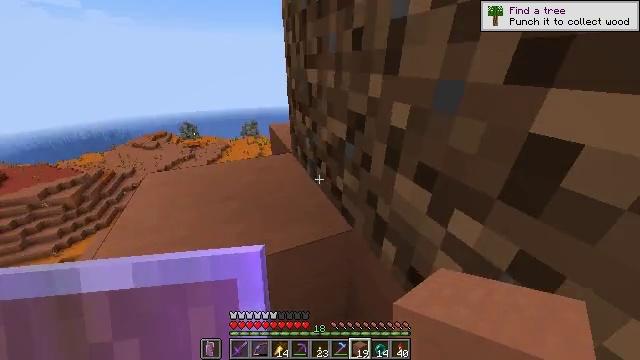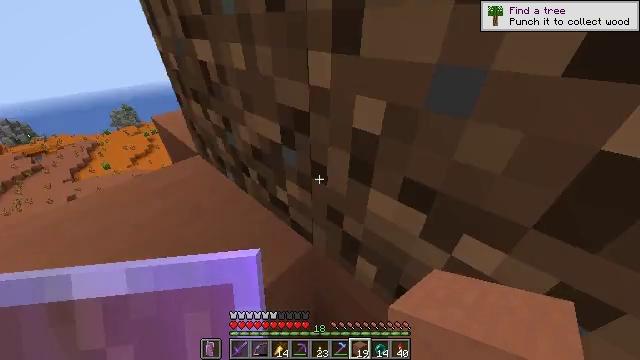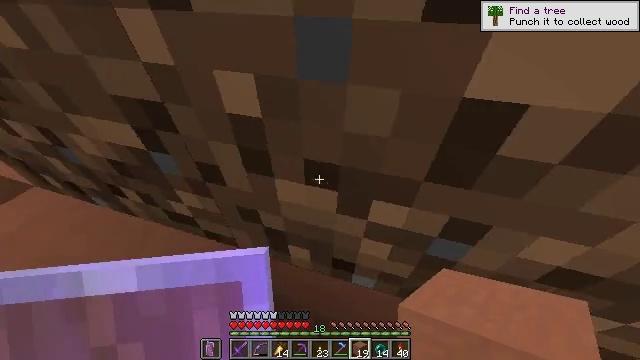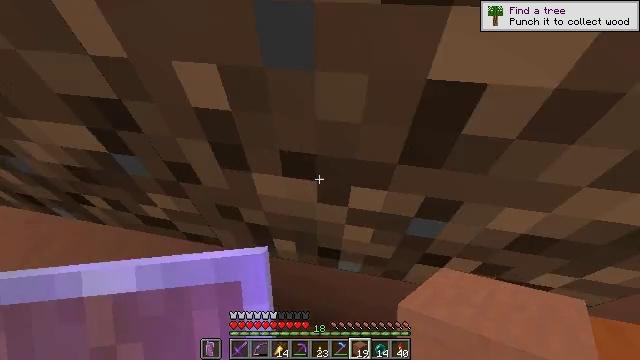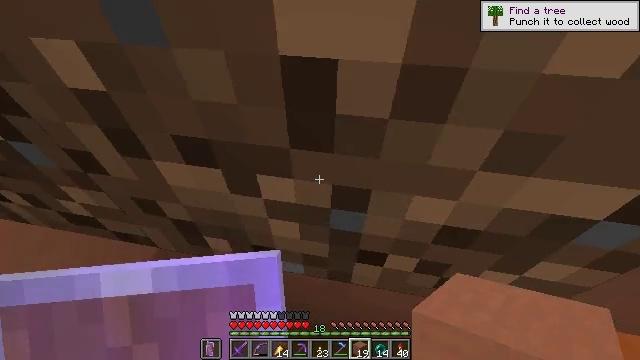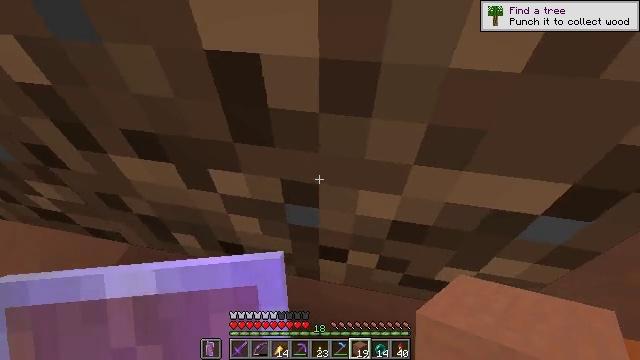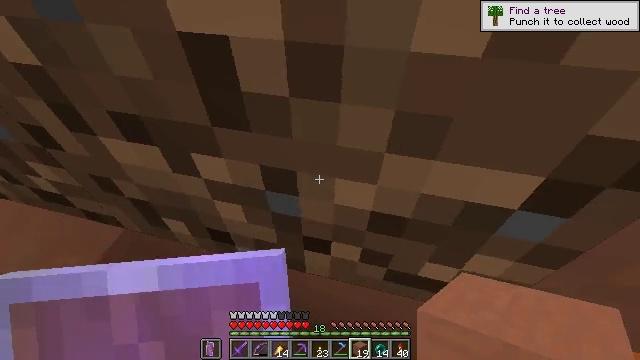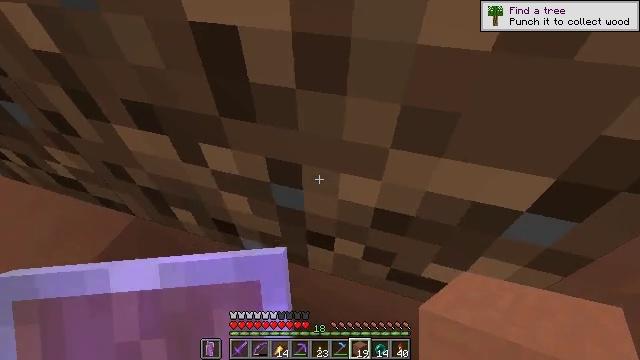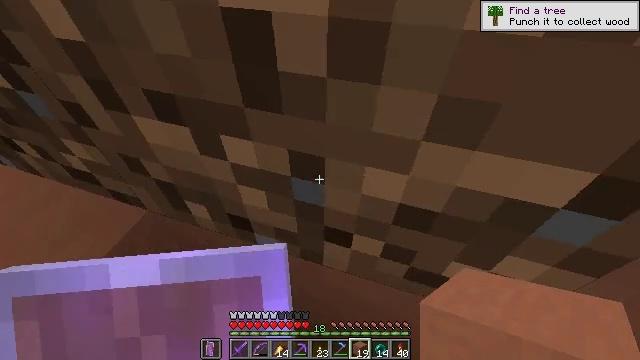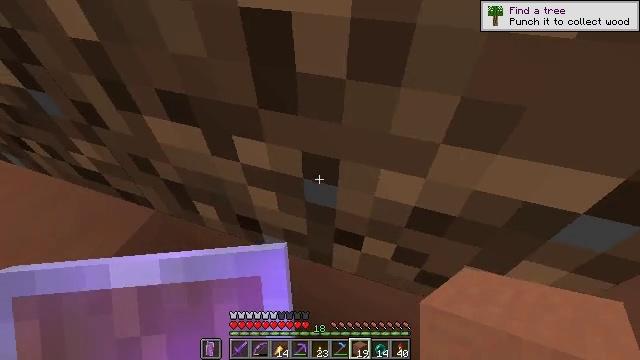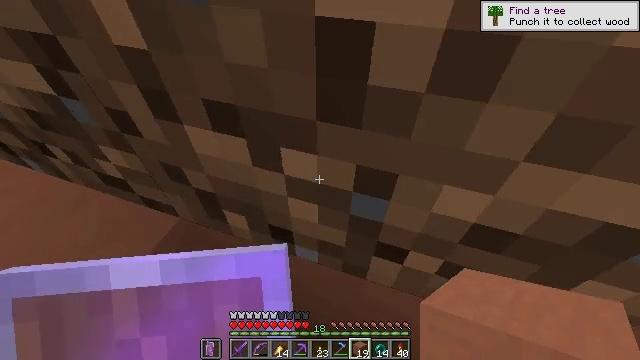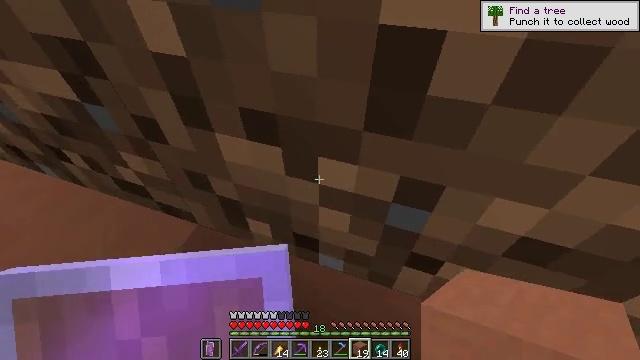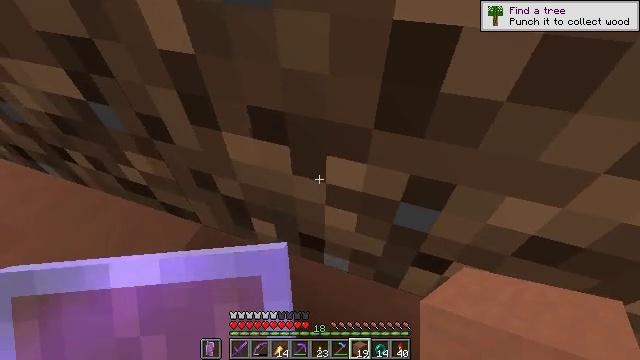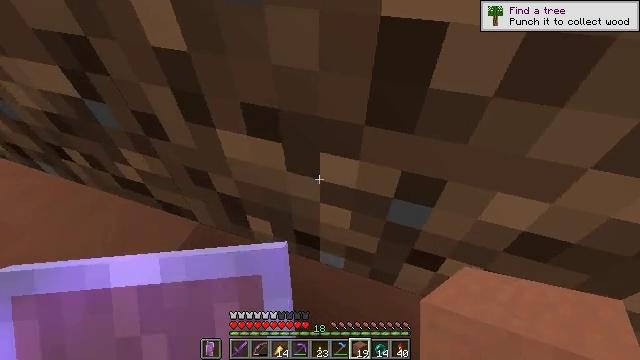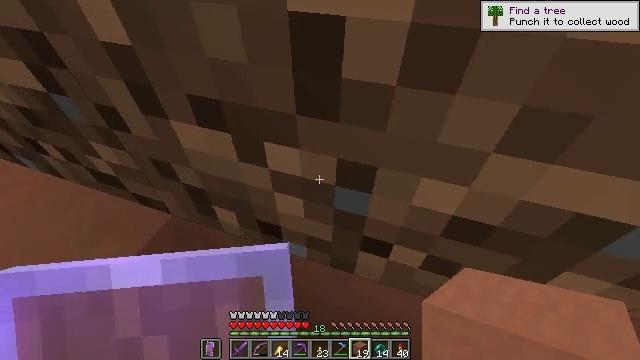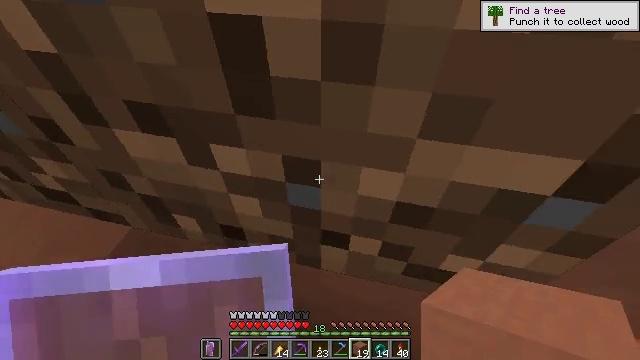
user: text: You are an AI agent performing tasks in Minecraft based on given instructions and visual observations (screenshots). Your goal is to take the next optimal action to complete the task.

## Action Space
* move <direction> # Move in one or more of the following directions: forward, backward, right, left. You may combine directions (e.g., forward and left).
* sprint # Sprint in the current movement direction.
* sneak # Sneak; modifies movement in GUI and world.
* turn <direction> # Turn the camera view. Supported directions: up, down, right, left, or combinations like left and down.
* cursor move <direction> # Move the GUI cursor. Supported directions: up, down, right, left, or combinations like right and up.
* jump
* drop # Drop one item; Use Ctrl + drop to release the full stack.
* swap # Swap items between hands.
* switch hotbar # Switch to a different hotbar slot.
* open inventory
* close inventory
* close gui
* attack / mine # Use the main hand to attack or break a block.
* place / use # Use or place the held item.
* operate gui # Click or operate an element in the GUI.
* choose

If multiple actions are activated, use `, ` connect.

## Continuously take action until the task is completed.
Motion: motion action
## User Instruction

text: Attack the terracotta block to obtain it.
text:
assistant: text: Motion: move forward and move right, sprint, turn right and down
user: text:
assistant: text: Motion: move forward and move right, turn right and down
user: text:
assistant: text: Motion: move forward and move right, turn right and down
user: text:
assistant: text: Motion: move forward and move right
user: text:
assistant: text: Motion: move forward and move right
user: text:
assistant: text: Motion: move forward, turn left
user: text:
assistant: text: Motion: move forward, turn left
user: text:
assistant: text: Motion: move forward, turn left
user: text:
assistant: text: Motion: move forward
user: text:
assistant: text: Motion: move forward
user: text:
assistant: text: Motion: move forward
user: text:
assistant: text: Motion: move forward and move right
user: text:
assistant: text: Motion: move forward and move right
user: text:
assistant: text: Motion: move forward and move right
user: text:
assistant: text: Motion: move forward and move right, turn right
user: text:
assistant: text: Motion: move forward and move right, turn right and up
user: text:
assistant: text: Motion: move right, turn right and up
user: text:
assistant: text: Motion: move right, turn right and up
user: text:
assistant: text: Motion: move right, turn right
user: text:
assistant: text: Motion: move right
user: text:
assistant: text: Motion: move right, turn left and up
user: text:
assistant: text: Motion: move forward and move right, turn left and up
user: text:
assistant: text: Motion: move forward and move right, turn left
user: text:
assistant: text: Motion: move forward and move right, turn left
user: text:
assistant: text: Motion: move forward and move right, turn left
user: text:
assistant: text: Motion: move forward and move right, turn left and up
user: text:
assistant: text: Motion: move forward and move right, turn left and up
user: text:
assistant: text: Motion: move forward and move right, turn left
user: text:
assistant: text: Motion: move forward and move right
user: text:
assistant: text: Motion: move forward and move right